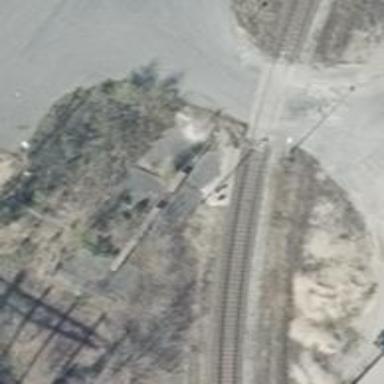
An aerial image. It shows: Railway yard used for servicing trains.